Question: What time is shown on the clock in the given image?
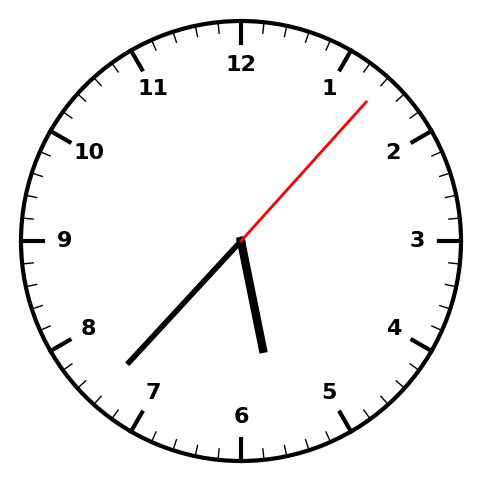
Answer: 05:37:07